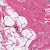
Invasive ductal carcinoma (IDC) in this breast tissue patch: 0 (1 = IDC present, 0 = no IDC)